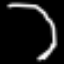
Label: octagon